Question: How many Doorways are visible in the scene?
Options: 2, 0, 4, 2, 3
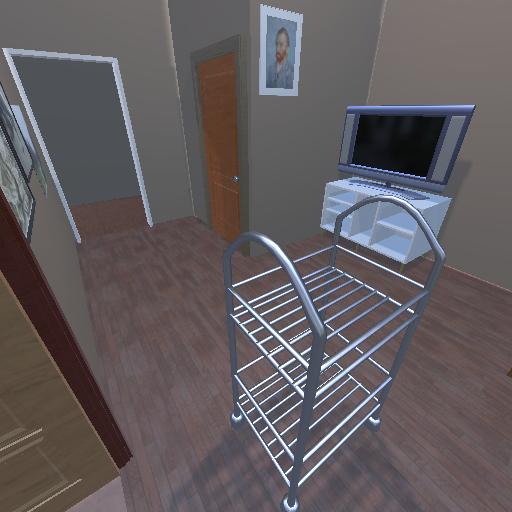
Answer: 2